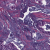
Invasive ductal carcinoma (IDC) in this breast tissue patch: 1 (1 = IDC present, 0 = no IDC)